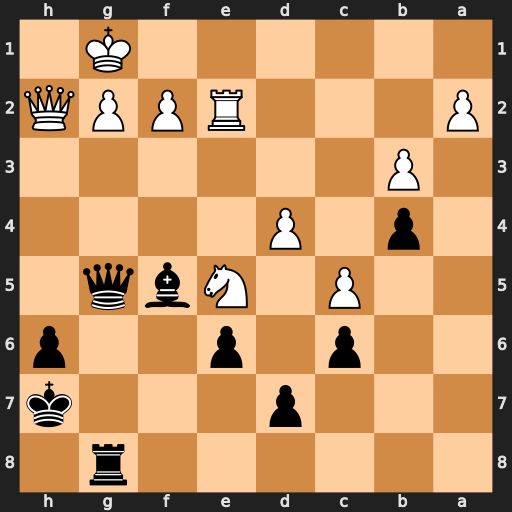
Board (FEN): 6r1/3p3k/2p1p2p/2P1Nbq1/1p1P4/1P6/P3RPPQ/6K1
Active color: b
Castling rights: -
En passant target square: -
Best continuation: Qc1+ Re1 Qxe1#